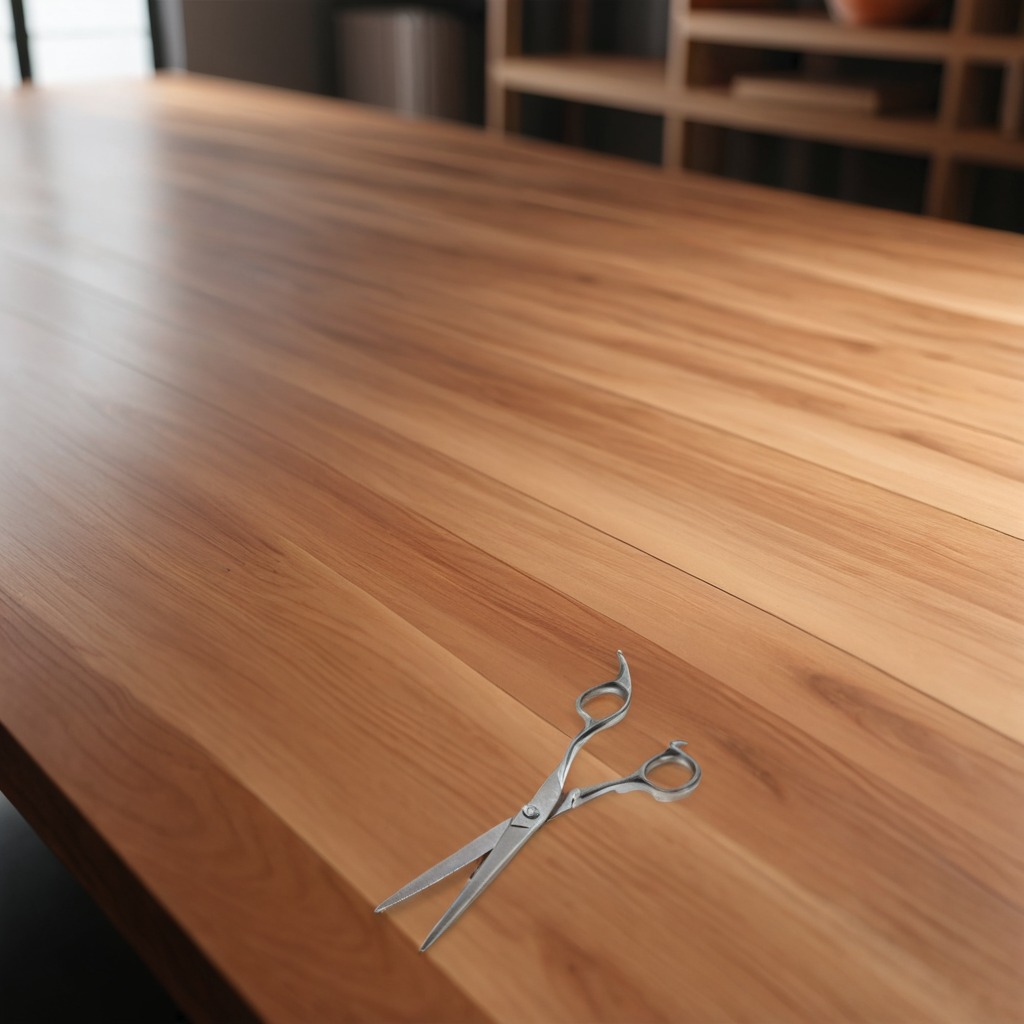
A scissor is lying on the wooden table in the carpentry studio.